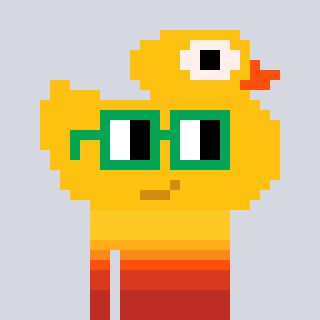
a pixel art character with square green glasses, a ducky-shaped head and a gunk-colored body on a cool background